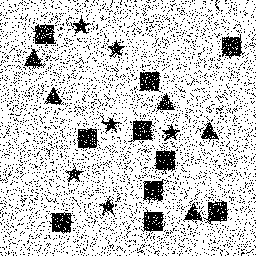
Squares: 10
Triangles: 5
Stars: 6
Total shapes: 21